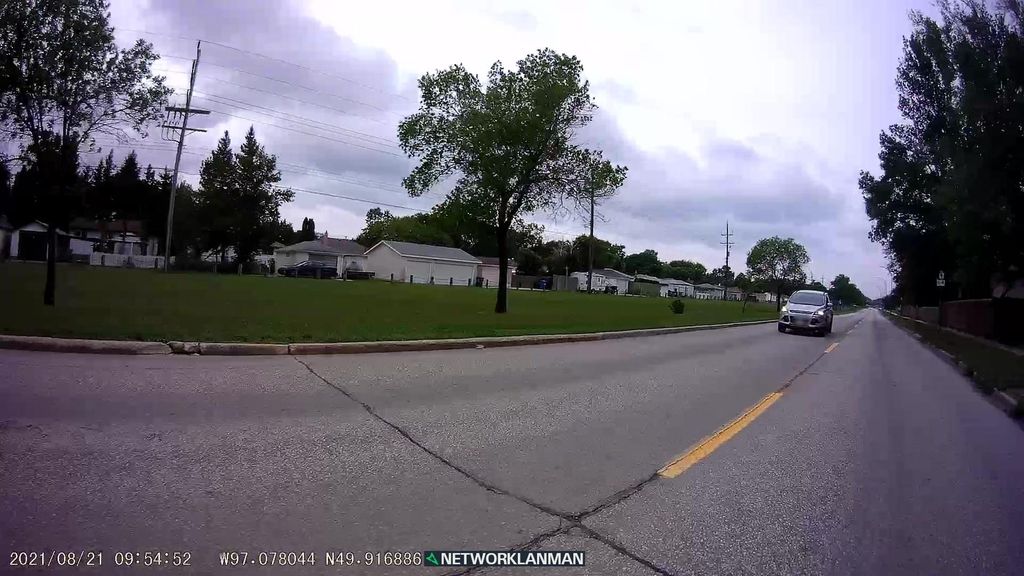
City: winnipeg